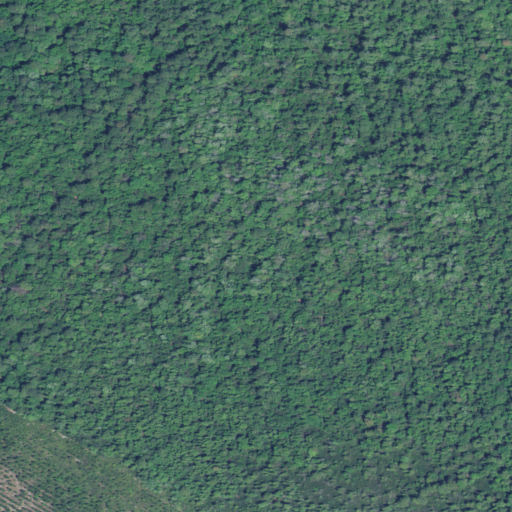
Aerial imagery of depression(s) in South Carolina named Cane Bay containing woody wetlands and shrub